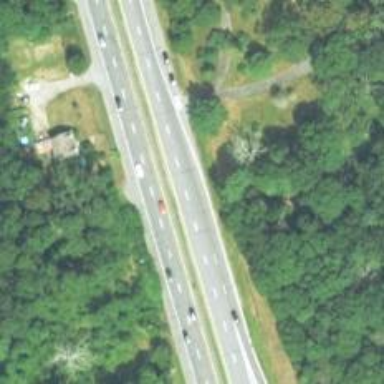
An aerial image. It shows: Asphalt trunk highway which is also expressway.